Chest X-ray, AP view. Patient: 32 years old, sex M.
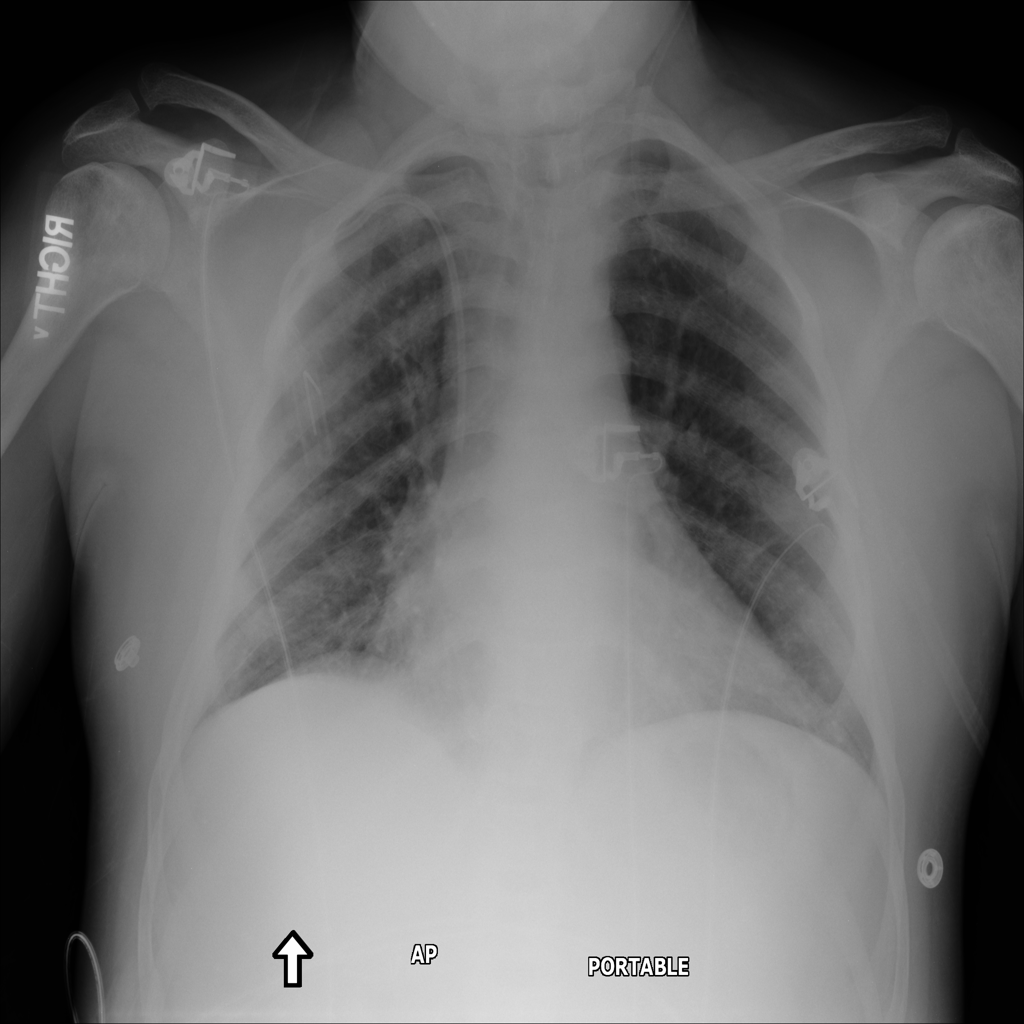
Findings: No Finding